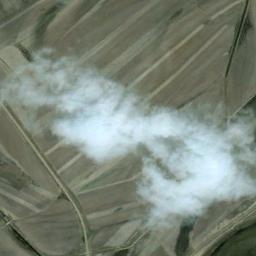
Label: cloud